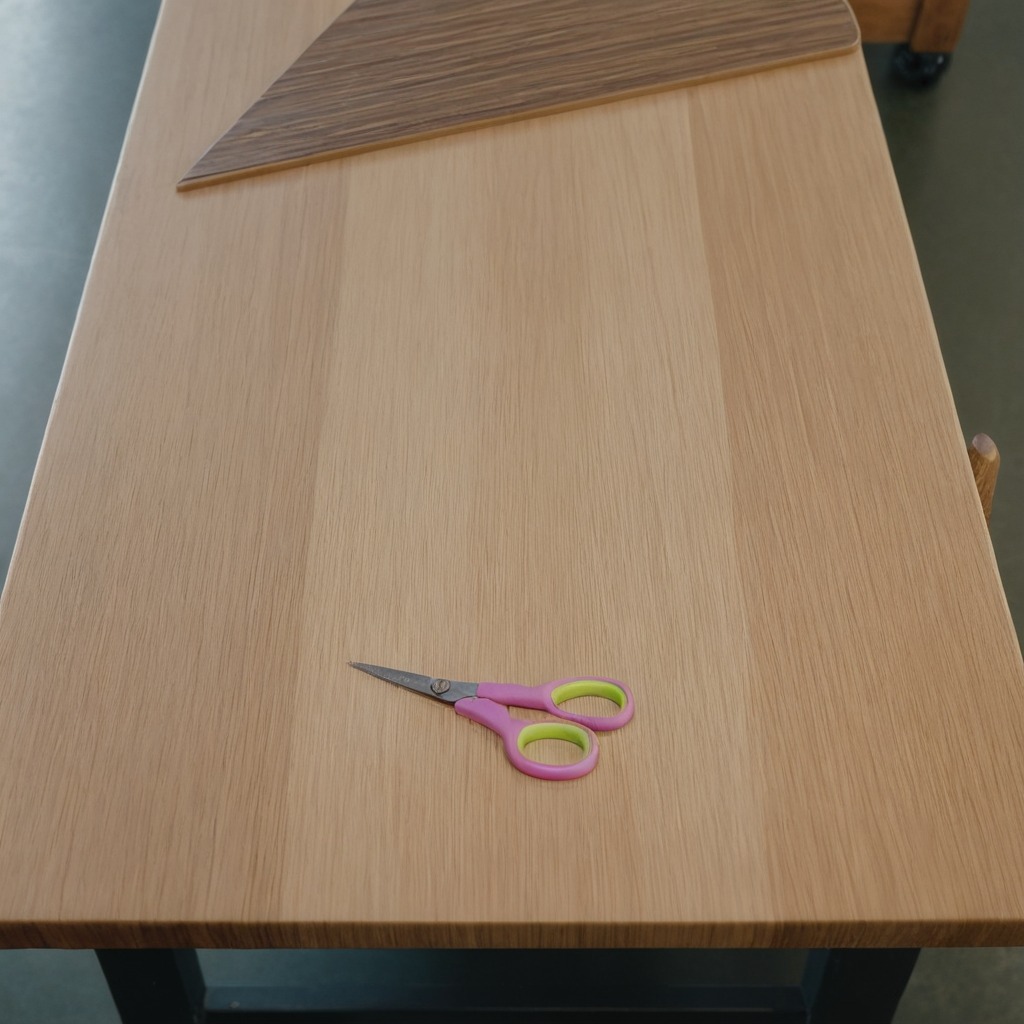
A scissor lying on a workbench inside a coastal fishing gear workshop.